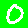
Digit: 0